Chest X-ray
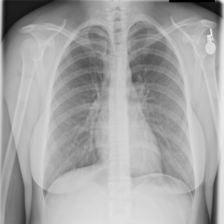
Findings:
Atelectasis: negative
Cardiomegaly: negative
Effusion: negative
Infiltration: negative
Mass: negative
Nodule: negative
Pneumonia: negative
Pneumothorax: negative
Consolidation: negative
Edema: negative
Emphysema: negative
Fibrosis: negative
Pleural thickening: negative
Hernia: negative